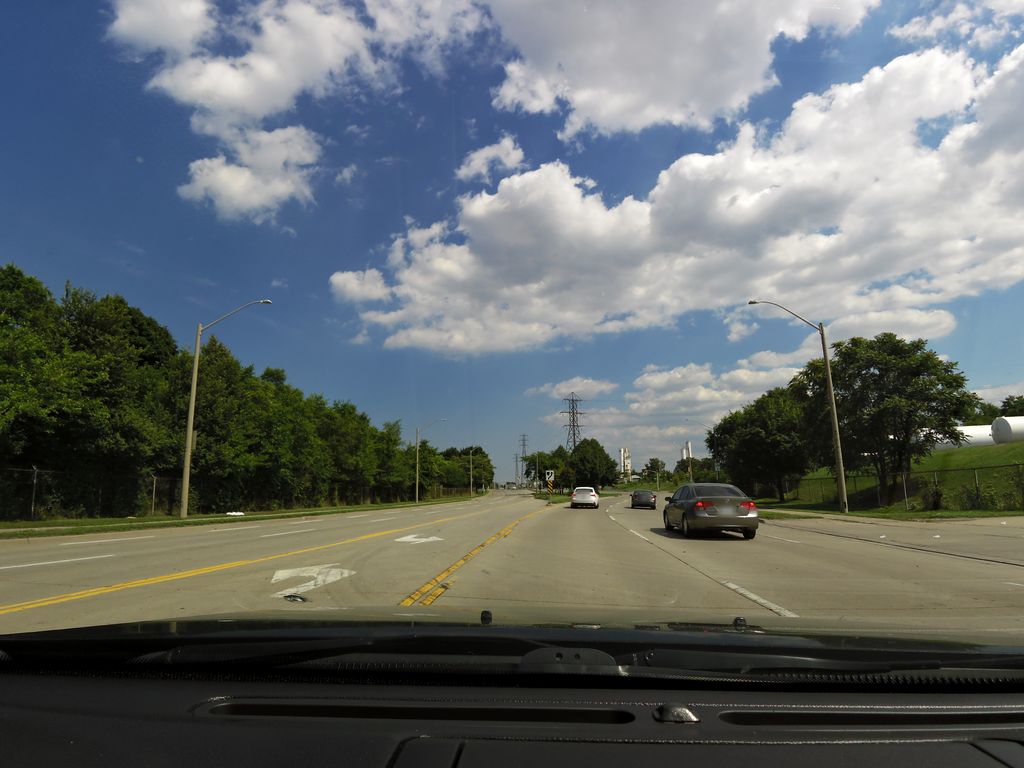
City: hamilton